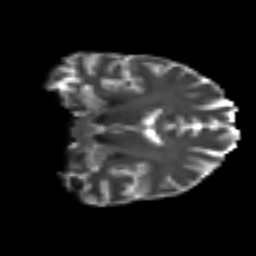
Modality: T2w
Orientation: coronal
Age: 36
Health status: ill
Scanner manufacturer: philips
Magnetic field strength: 3 T
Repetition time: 9 s
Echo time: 0.127 s